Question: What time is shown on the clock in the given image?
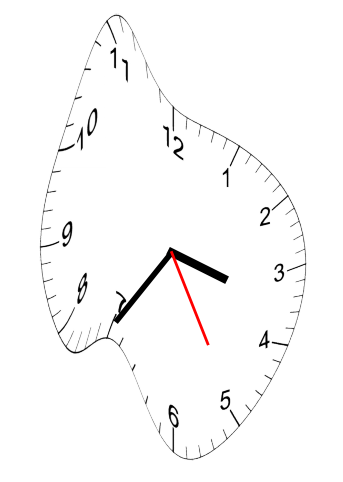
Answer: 03:35:25